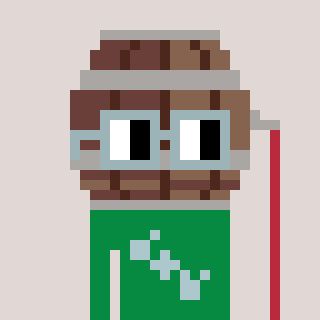
a pixel art character with square dark gray glasses, a wine barrel-shaped head and a green-colored body on a warm background